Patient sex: M
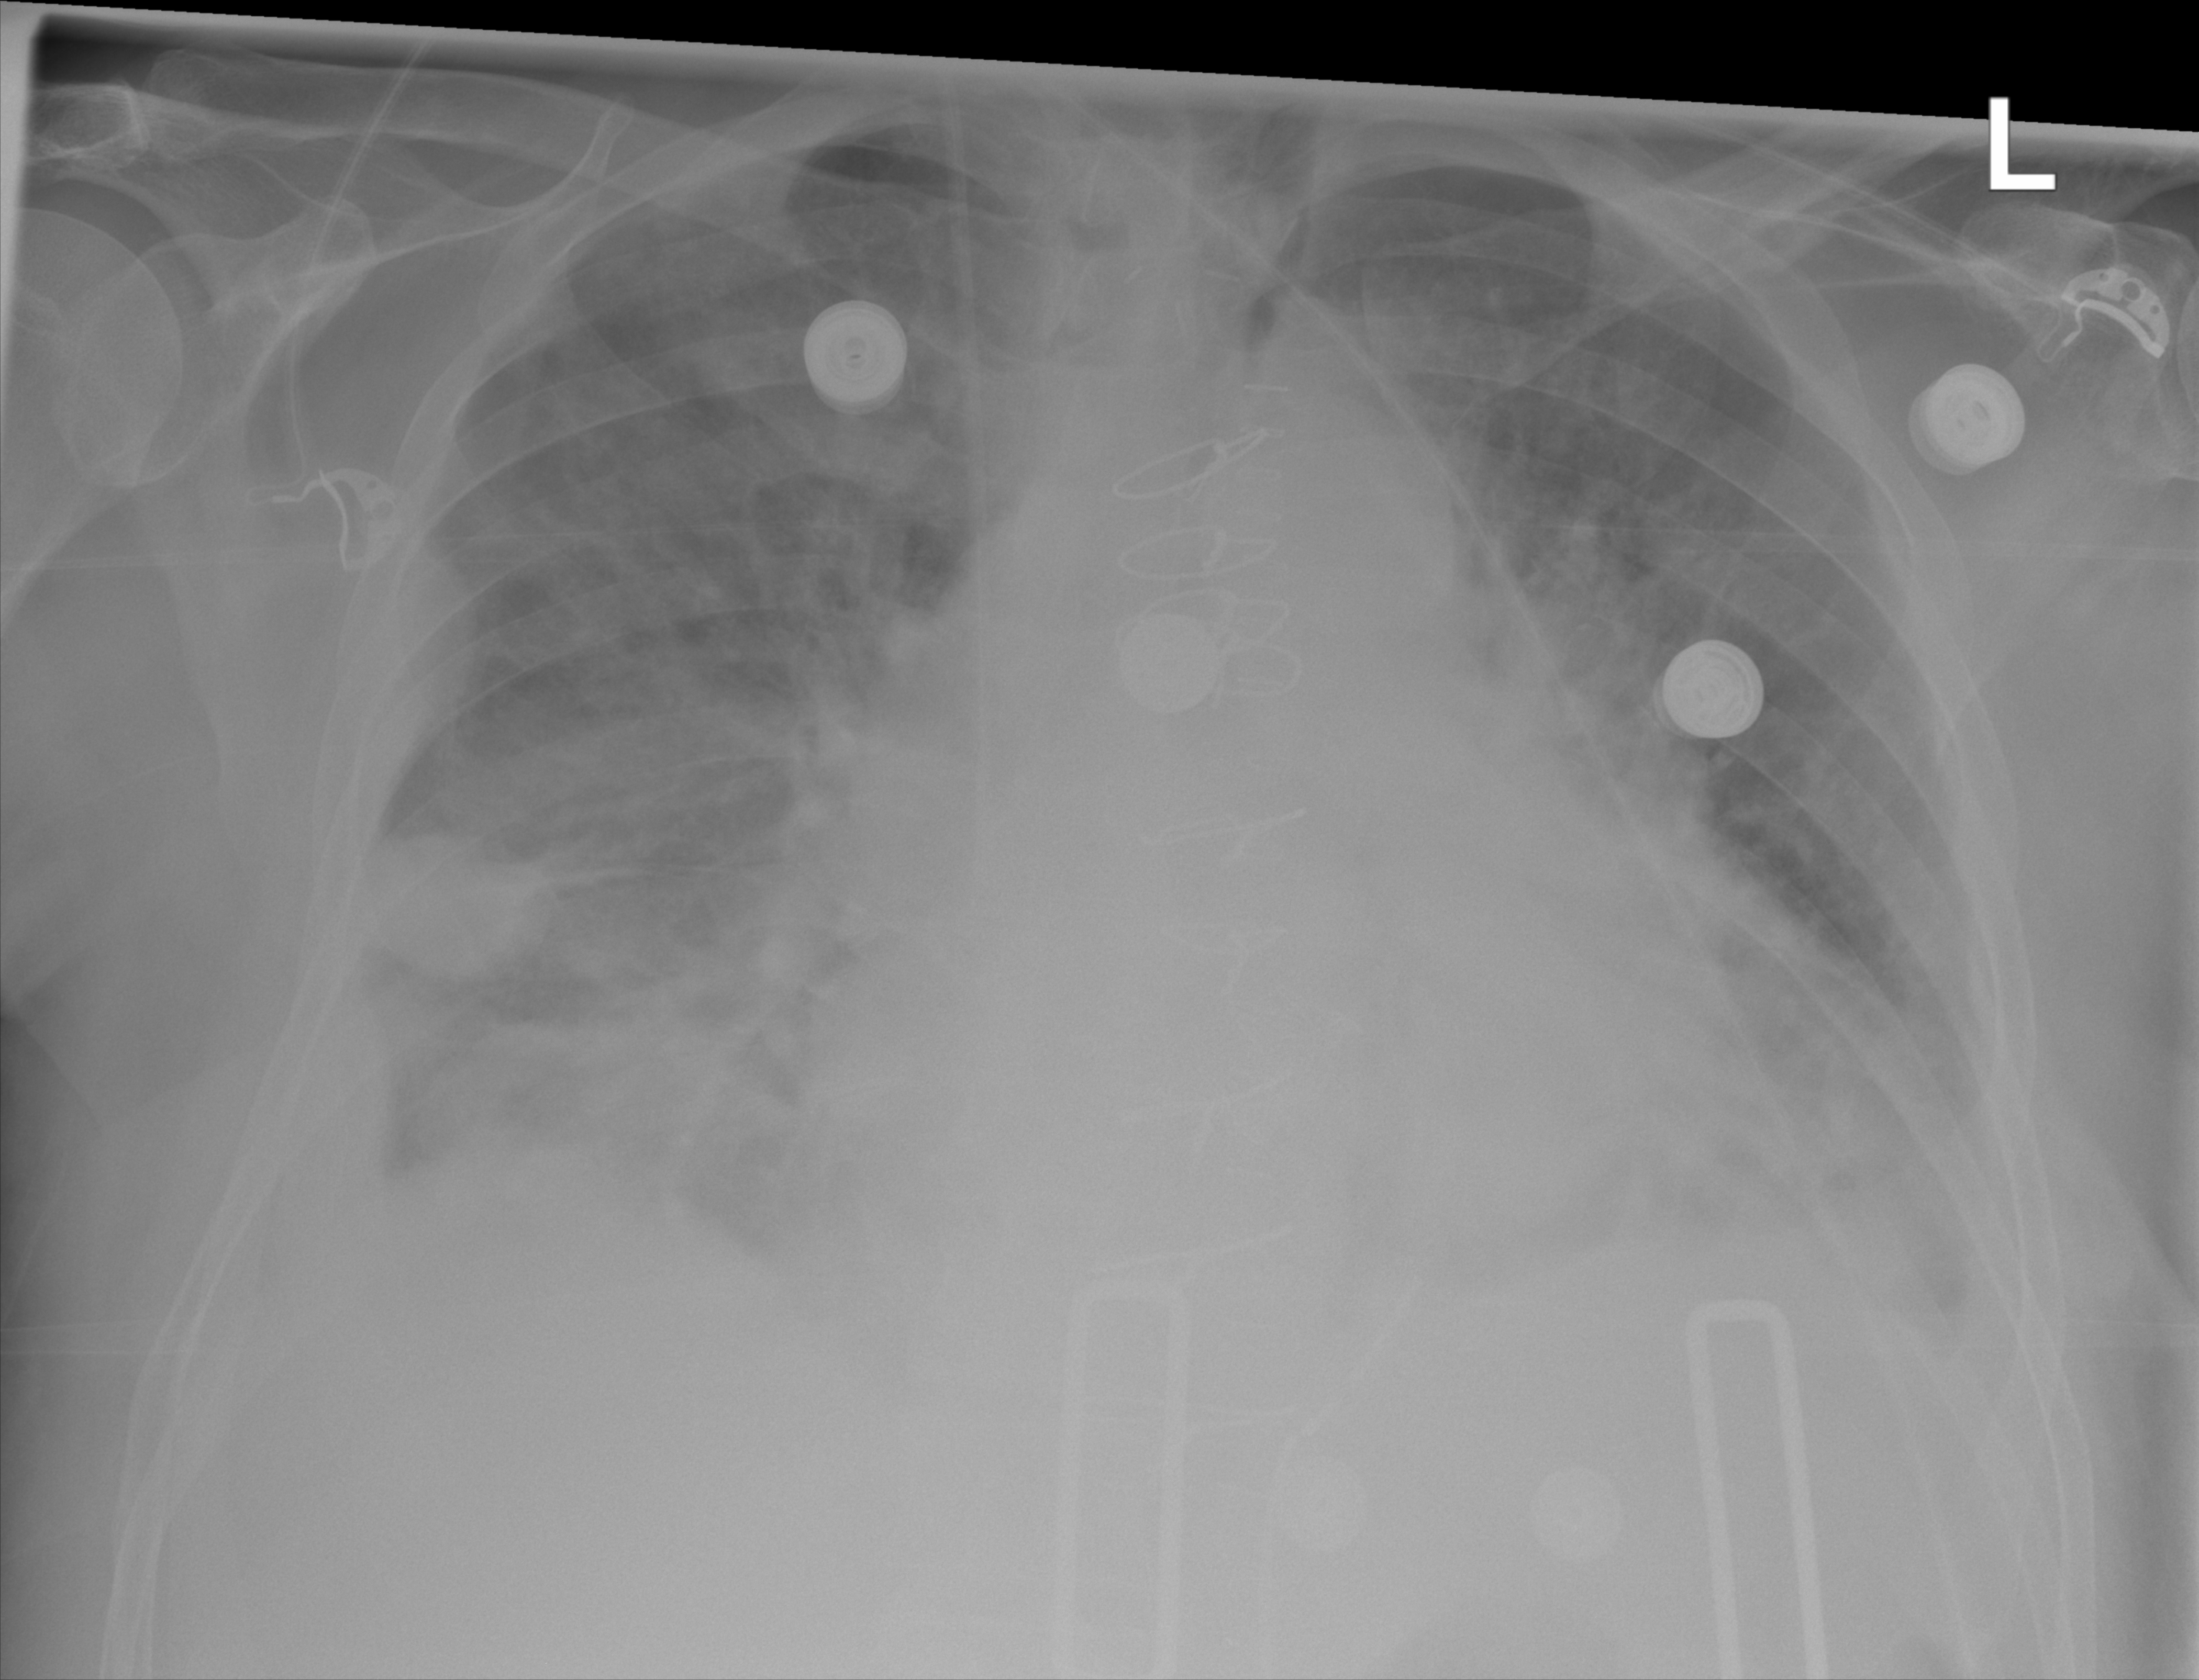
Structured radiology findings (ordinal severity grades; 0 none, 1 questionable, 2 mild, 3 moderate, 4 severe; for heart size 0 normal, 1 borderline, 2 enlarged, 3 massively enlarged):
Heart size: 2
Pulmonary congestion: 3
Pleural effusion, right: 3
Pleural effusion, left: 2
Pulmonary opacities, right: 2
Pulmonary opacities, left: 2
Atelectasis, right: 3
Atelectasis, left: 3